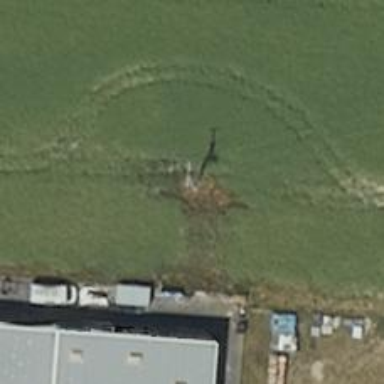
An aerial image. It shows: Minor power line.